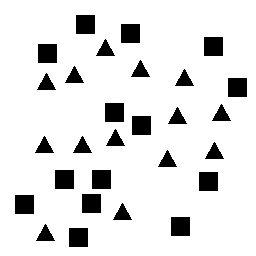
Squares: 14
Triangles: 14
Stars: 0
Total shapes: 28